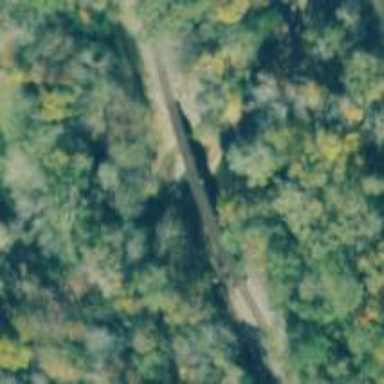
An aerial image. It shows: Railway bridge.